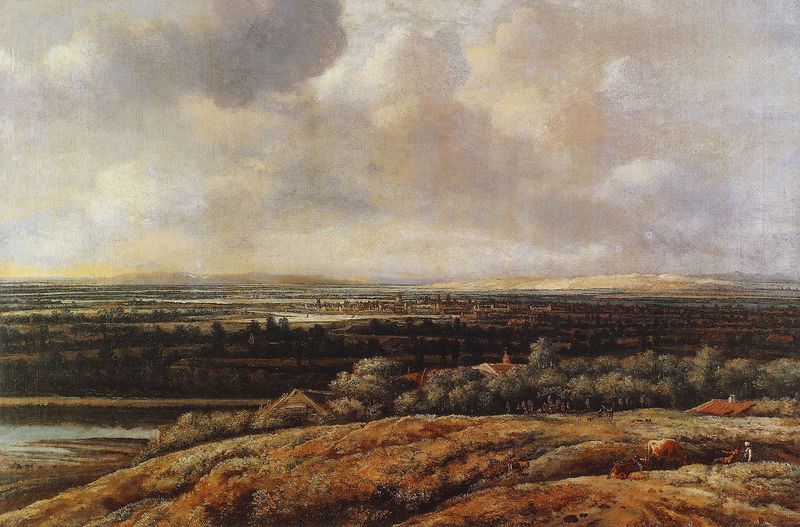
Titel: Entfernte Ansicht in Gelderland
Künstler: Philips Koninck
Institution: Lugano, Thyssen-Bornemisza Collection
Schlagwörter: gemälde, himmel, schatten, wolken, bäume, fluss, landschaft, stadt, braun, licht, ausblick, gebäude, rot, wiese, malerei, ebene, felder, ferne, häuser, hügel, kühe, weide, sonne, wiesen, wald, bauern, dorf, dächer, kuh, landschaftsmalerei, woken, heimat, städte, schlachtfeld, dörfer, hecken, muränenlandschaft